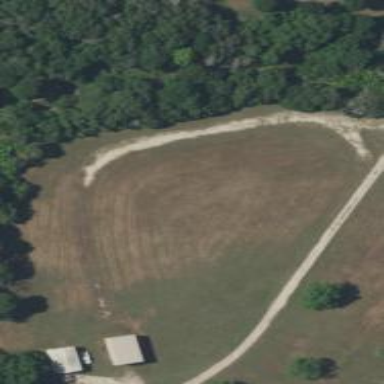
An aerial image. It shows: Well-maintained track road with grade 1 tracktype.